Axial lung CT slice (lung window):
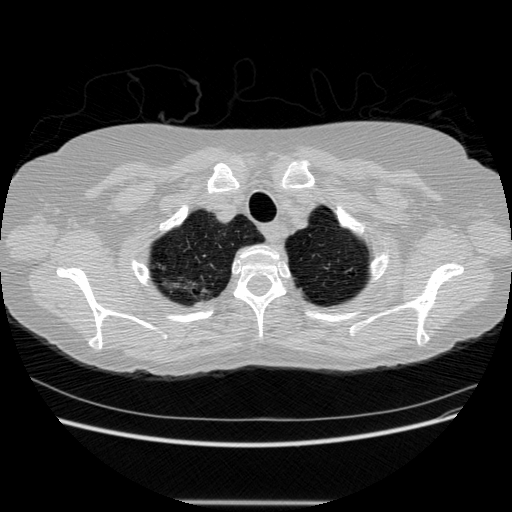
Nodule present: no